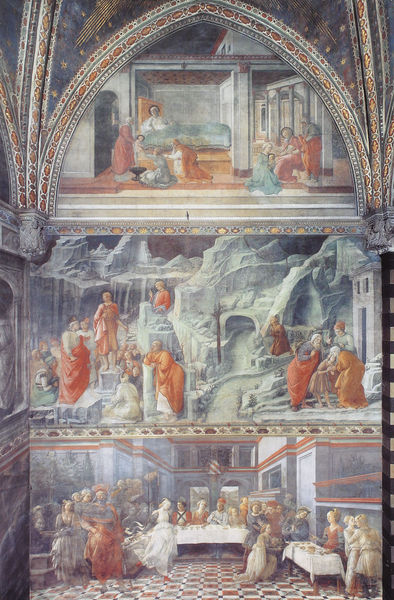
Titel: Ausmalung der Chorkapelle des Doms S. Stefano in Prato
Künstler: Filippino Lippi
Standort: Prato, Dom S. Stefano, Chorkapelle (EU - I - Toskana)
Schlagwörter: felsen, mann, frauen, landschaft, menschen, frau, männer, orange, tisch, rot, fest, architektur, bibel, bild, kuppel, essen, wandmalerei, bett, innenansicht, fliesen, mahl, tempel, abendmahl, gothik, dreiteilig, orane, orange#